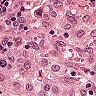
Metastatic tissue present: no